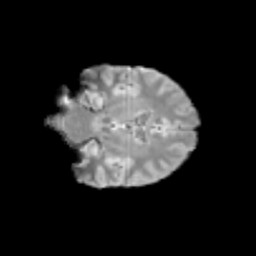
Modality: T2w
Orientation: coronal
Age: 11
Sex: female
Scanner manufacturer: siemens
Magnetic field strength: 3 T
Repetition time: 3.8 s
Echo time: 0.07 s